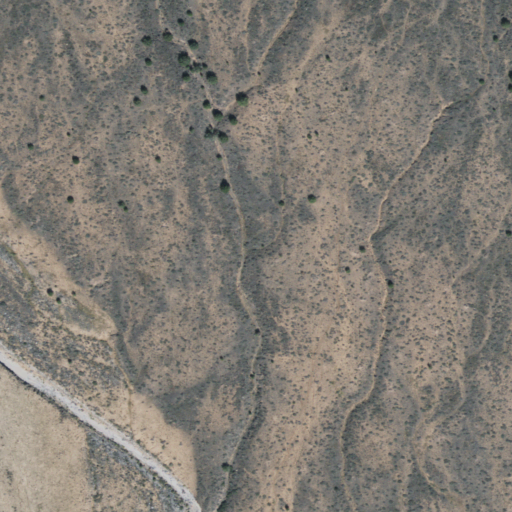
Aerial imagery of valley in Arizona named Hells Hollow containing only shrub